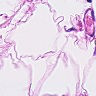
Metastatic tissue present: no